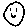
Label: smiley face